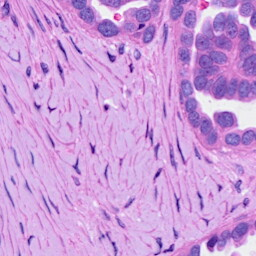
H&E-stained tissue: Ovarian